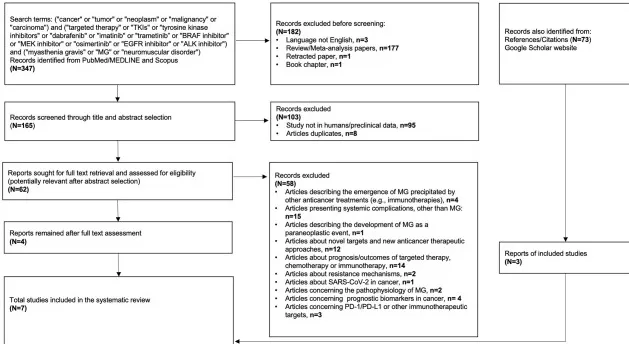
Flow diagram of literature search strategy, according to the Preferred Reporting Items for Systematic Reviews and Meta-analysis (PRISMA) 2020 guidelines.
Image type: chart (chart)